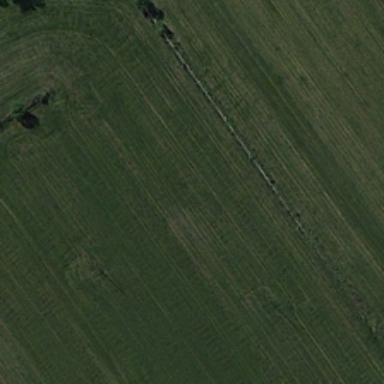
The meadow is green ,smooth and endless .